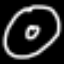
Label: donut